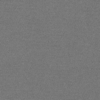
Label: dusty